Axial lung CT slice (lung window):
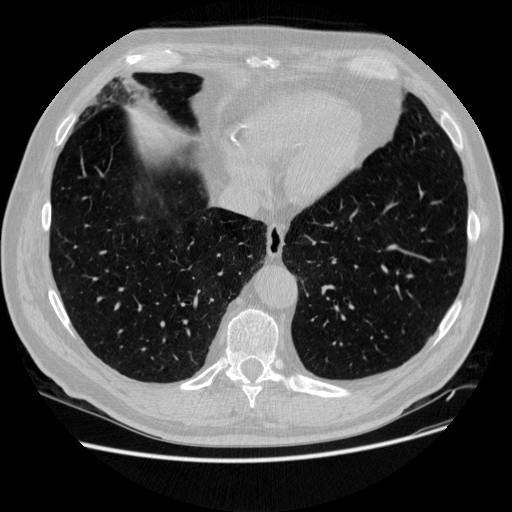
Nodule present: no